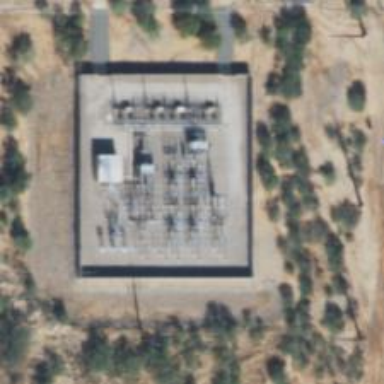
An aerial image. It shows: Switch used for power control.